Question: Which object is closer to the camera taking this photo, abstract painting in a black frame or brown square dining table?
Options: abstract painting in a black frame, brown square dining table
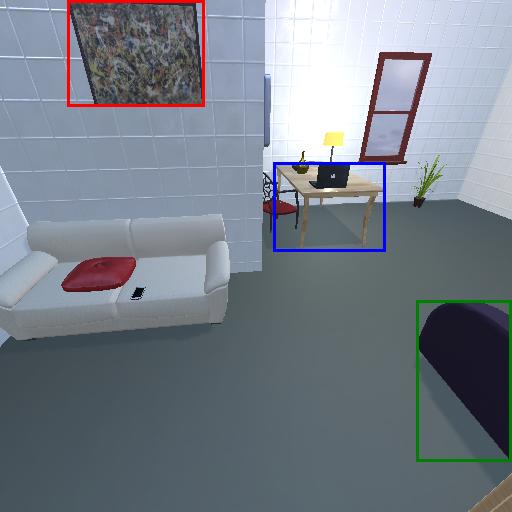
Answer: abstract painting in a black frame